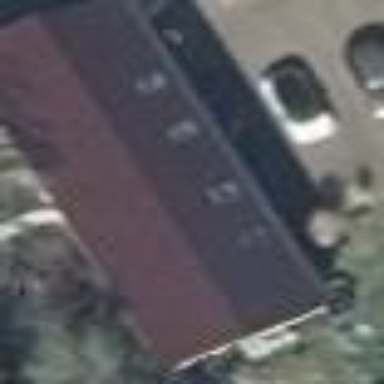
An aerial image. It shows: Gabled building with the roof oriented along its structure.